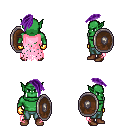
a pixel art fantasy rpg character, male body template, orc, green skin, pink tattered cape, teal pants, purple long mohawk hairstyle, gold gloves, brown shoes, shield, four views (front, back, left, right), 2x2 character sprite sheet, small pixel art, hard edges, no anti-aliasing